Question: As an effort to automate the (Android) build and test process, I configured an that will 1st get the code from and trigger a build (via ) Build is shown as completed successfully but the artifacts (apk file) generated as a result of the build process isn't uploaded to the s3 bucket (public bucket). The logs clearly say the upload is successful as seen in the screenshots attached
The as well shows everything is successful as attached <URL>
However, if I run , it the artifact successfully to the s3 bucket!
I tried changing the bucket permissions to public/non public, etc. So far no success
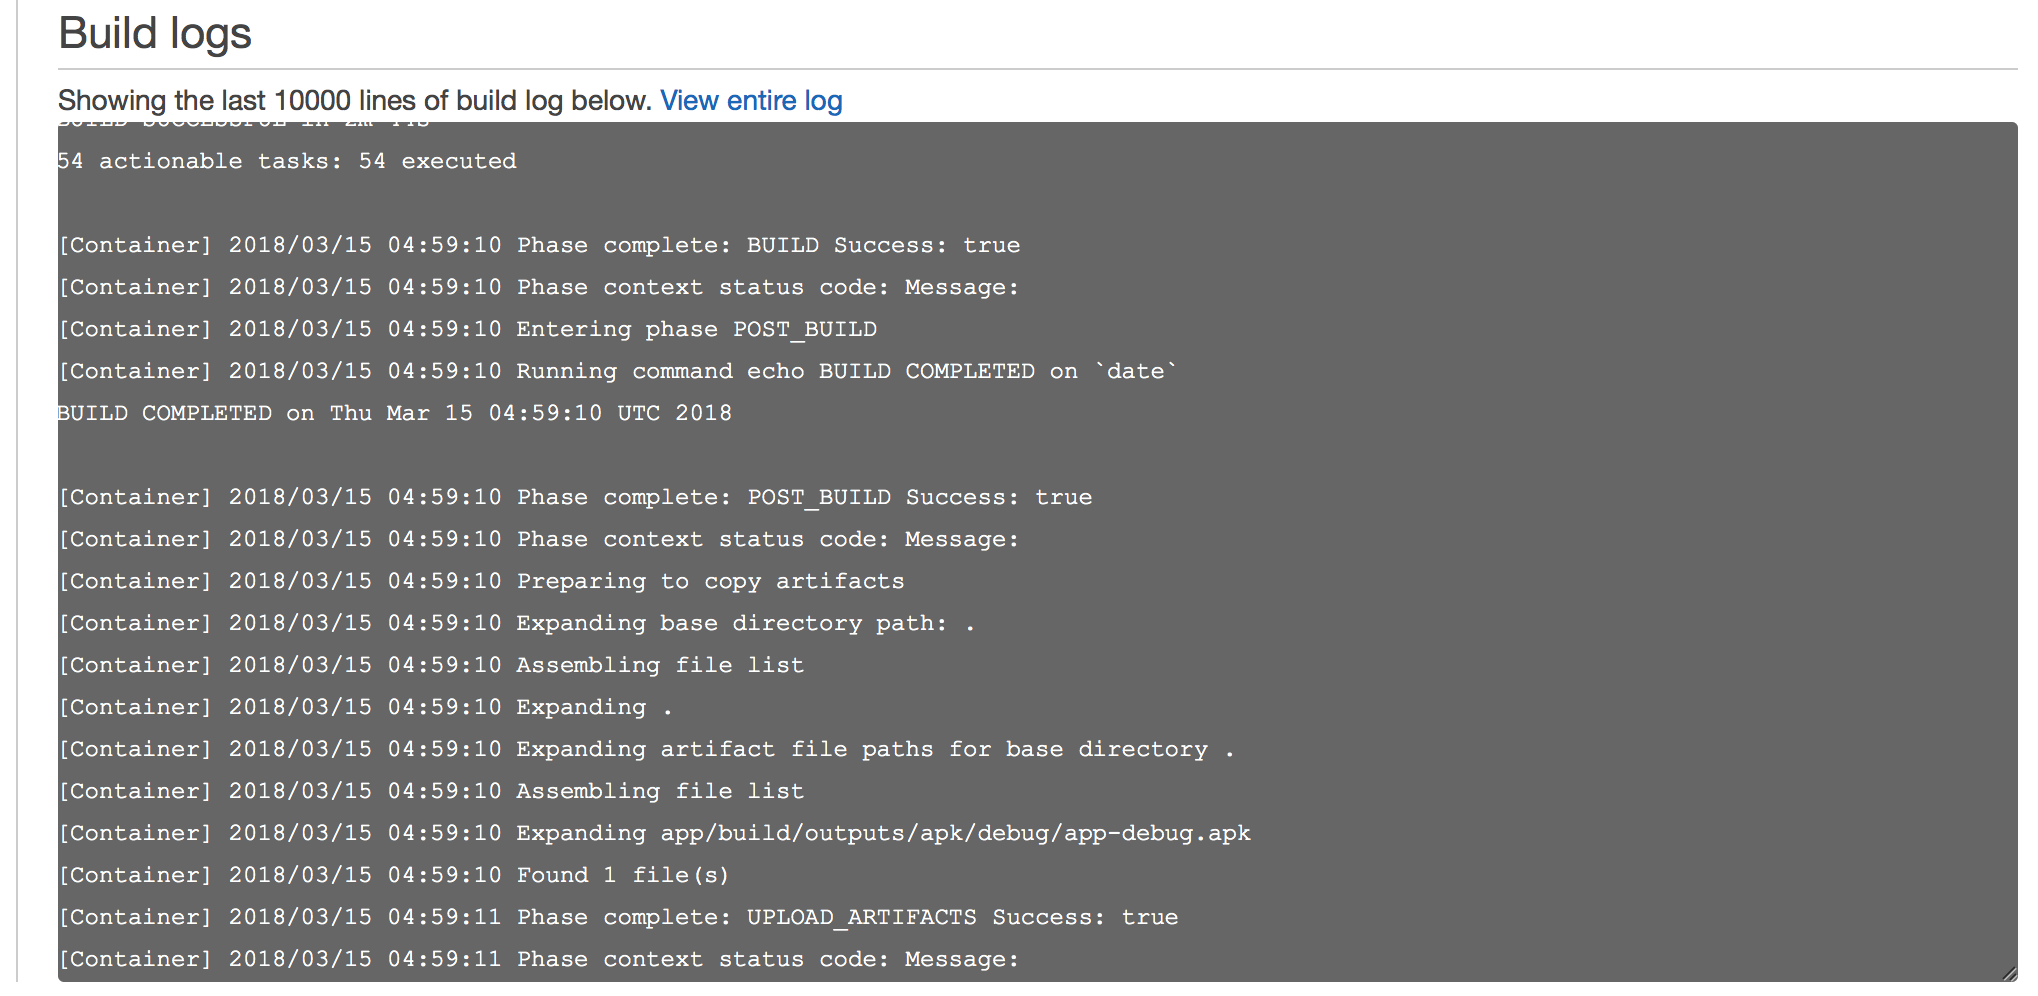
Answer: CodePipeline will override the CodeBuild's artifact bucket, I guess it's moving the artifacts to its own Bucket. you can see the CodePipeline's bucket by running the below command.
'''
codepipeline get-pipeline --name PipelineName--query pipeline.[artifactStore]
[
{
"type": "S3",
"location": "codepipeline-us-east-1-xxxxxxxx"
}
]
'''
If you are using CloudFormation to create the pipeline you configure the bucket using <URL>.
Currently, I don't see a way to update the ArtifactStore through Console but it can be done with 'update-pipeline' command.
Get the pipleline details:
'''
aws codepipeline get-pipeline --name MyFirstPipeline >pipeline.json
'''
Edit the pipeline to update the S3 Bucket in 'artifactStore' and then run the command.
'''
aws codepipeline update-pipeline --cli-input-json file://pipeline.json
'''